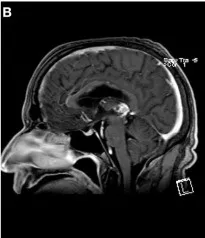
Sagittal. T1 post-contrast.
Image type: radiology (mri)